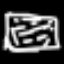
Label: hourglass